Interaction volume radius: 5 \u00c5
Interaction volume height: 10 \u00c5
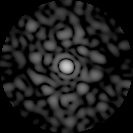
Disorder parameter: 0.8943